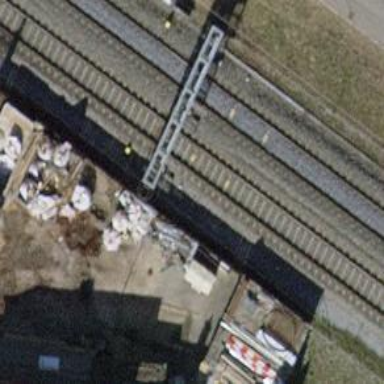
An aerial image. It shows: Railway signal.